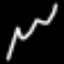
Label: squiggle